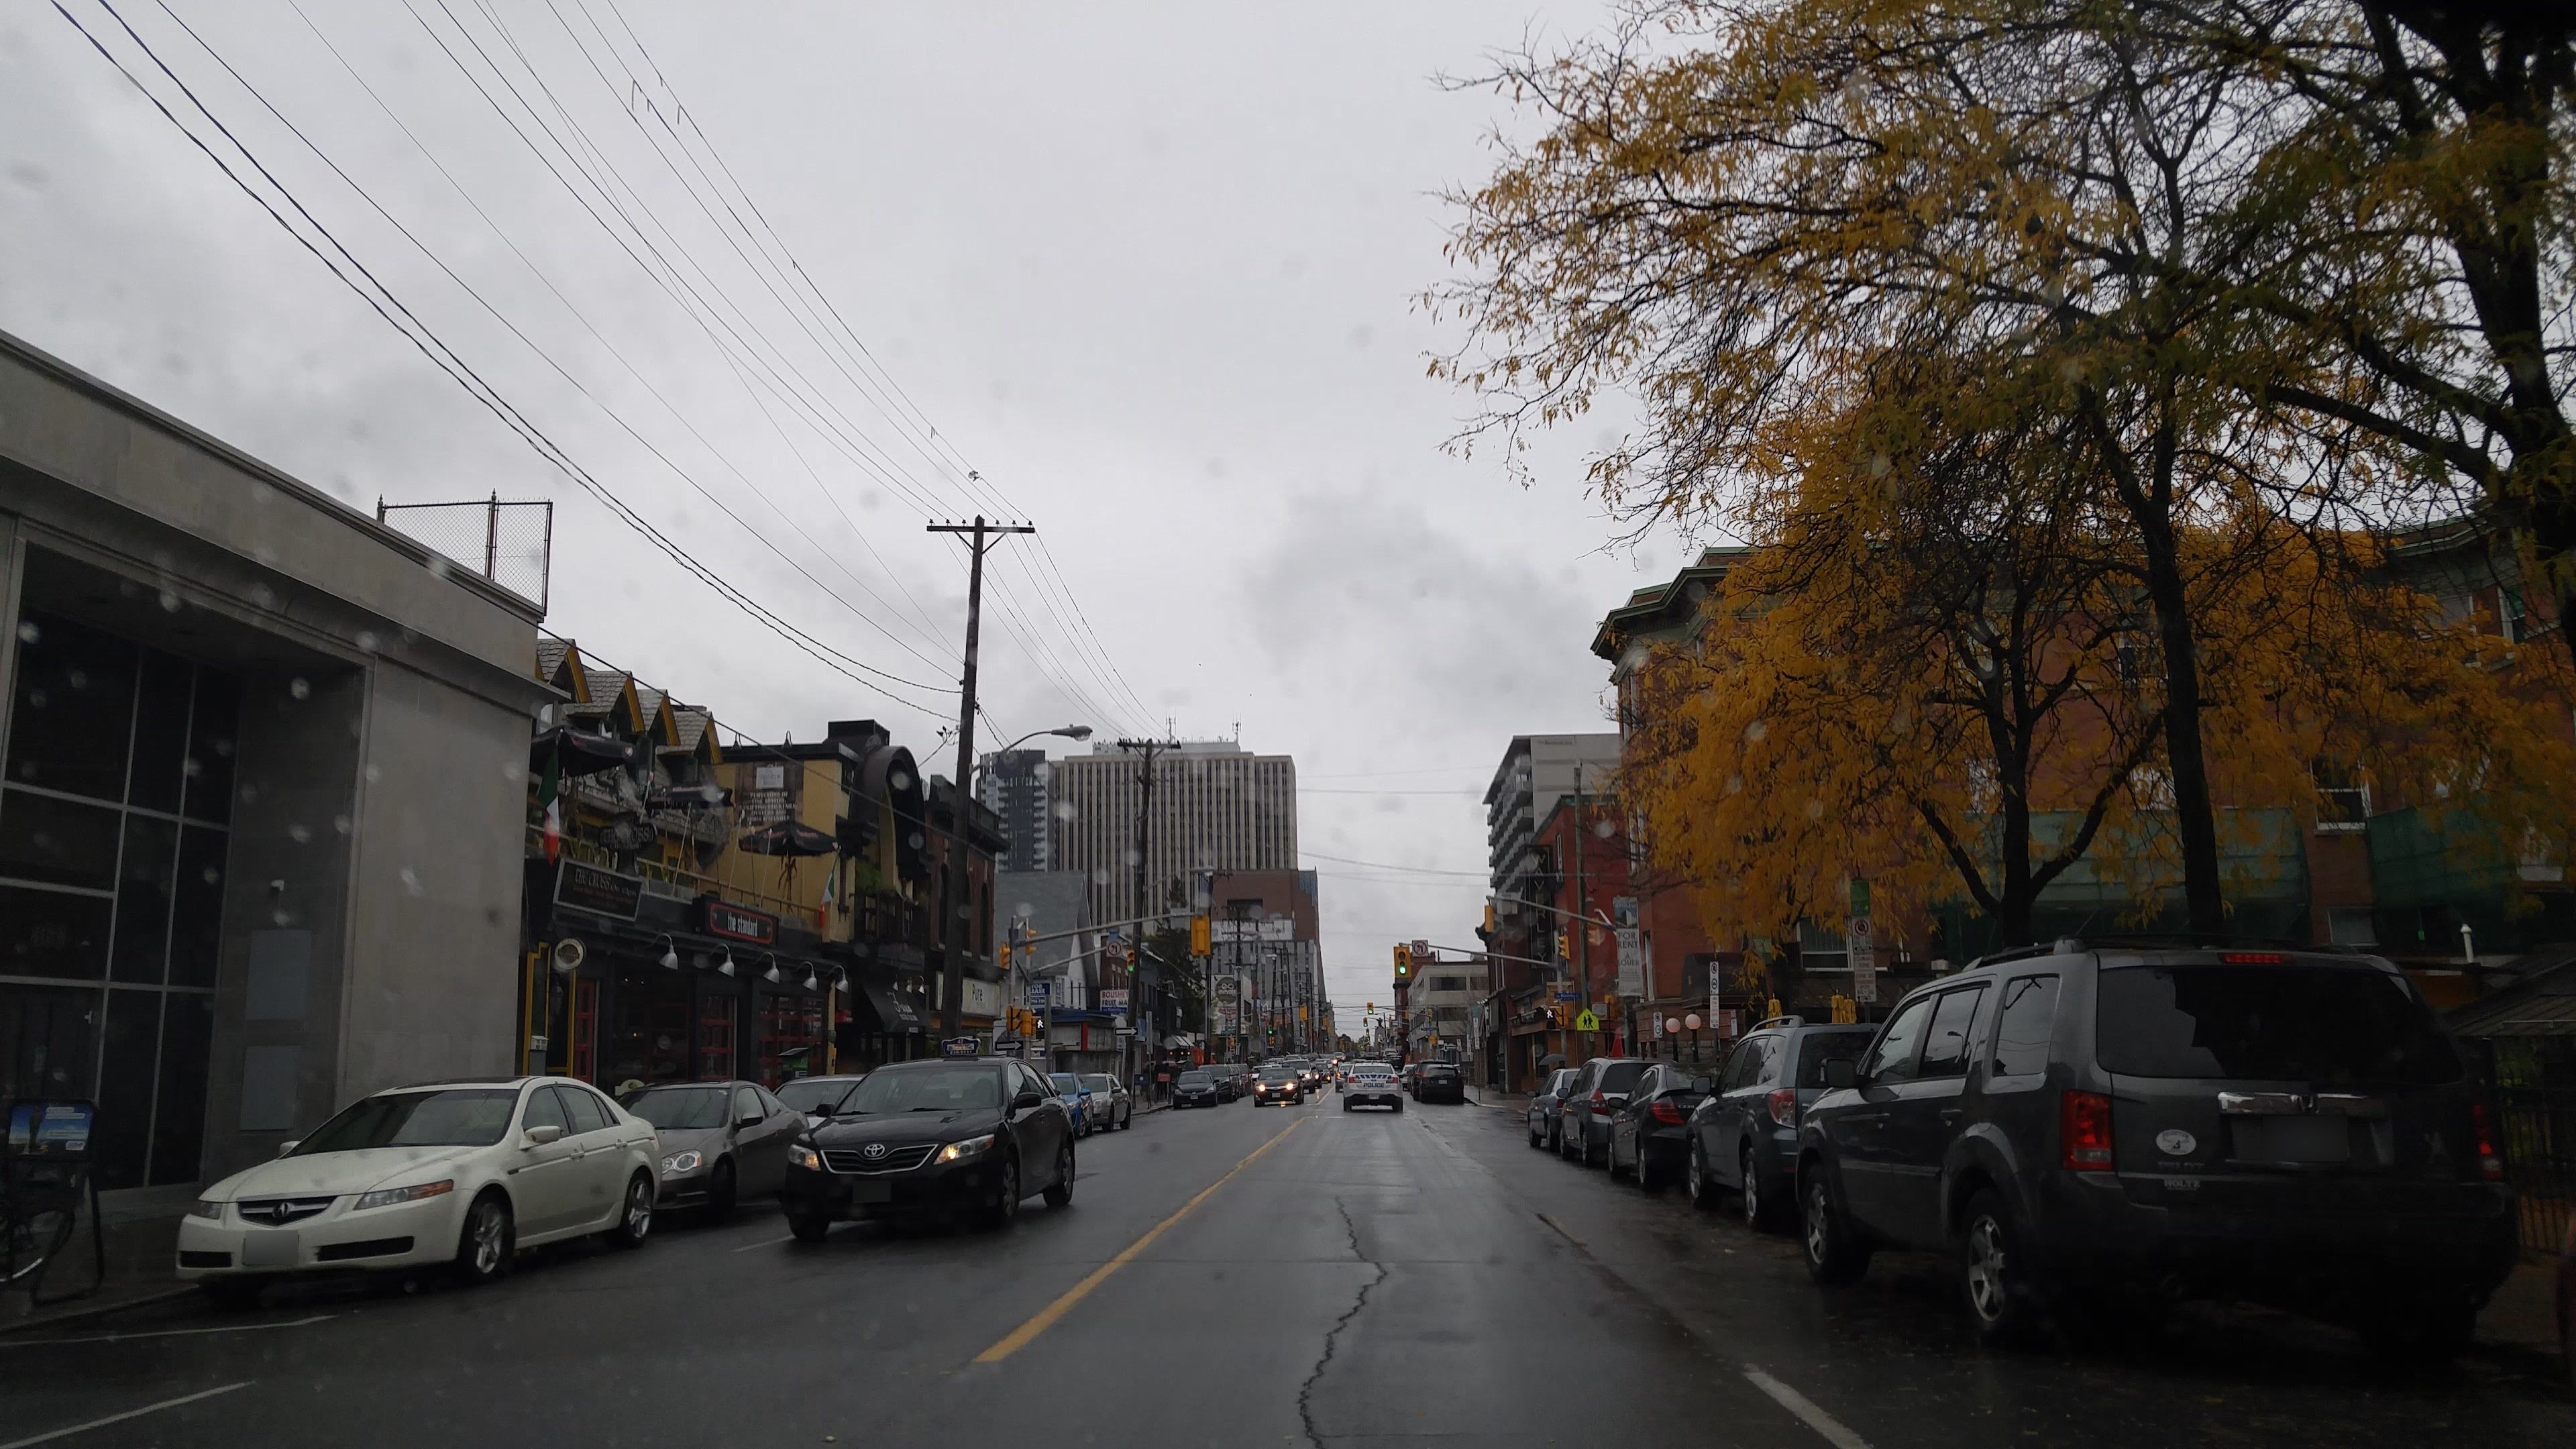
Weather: cloudy
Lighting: day
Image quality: good
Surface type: driving surface
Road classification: secondary
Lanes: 3
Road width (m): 1.5
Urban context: urban centre
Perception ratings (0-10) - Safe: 6.81, Lively: 7.96, Beautiful: 6.25, Boring: 0.56, Depressing: 2.77, Wealthy: 3.62